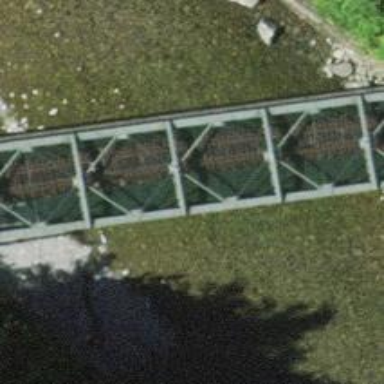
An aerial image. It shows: Railway bridge with electrified contact line. There is one track on the bridge.